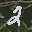
Label: 2